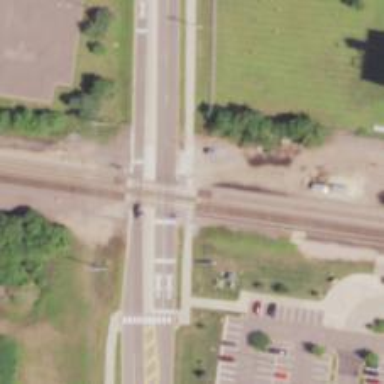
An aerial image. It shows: Crossing for the railway.